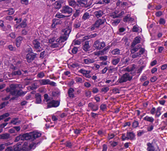
Tumor epithelial tissue: yes
Tumor-associated stroma tissue: no
Normal tissue: no